Interaction volume radius: 5 \u00c5
Interaction volume height: 20 \u00c5
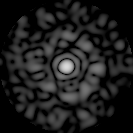
Disorder parameter: 0.8389